Question: I have been searching for a way to add up the total sum of radio buttons and echo it that total on the same page in php. Is there a way to do this? I have included an image of what I am looking at.
Here is code that I have come up with so far:
'''
<?php
$prod1 = "10";
$prod2 = "20";
$prod3 = "30";
?>
<form action="">
<input type="radio" name="prod1" value="<?=$prod1?>">$10 product 1<br>
<input type="radio" name="prod2" value="<?=$prod2?>">$20 product 2<br>
<input type="radio" name="prod3" value="<?=$prod3?>">$30 product 3
</form>
<!-- This is where the total shows live upon radio check -->
<?php
echo ="$total"
?>
'''
I am new so it will not post an image, here is a link to my image:

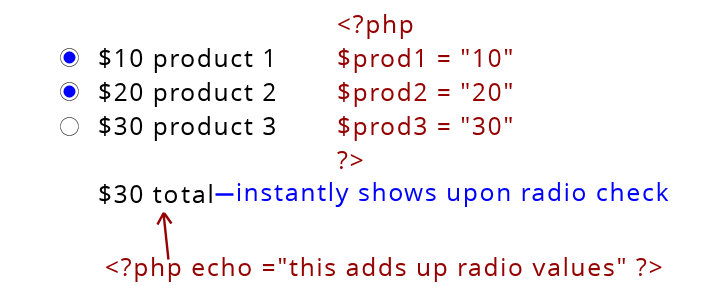
Answer: <URL>
You need an element where the total is going to be, and a way of identifying those inputs. I've used 'input' which isn't very specific; You may want to change this if you have more going on in that form.
I bound 'change' to the form (which I gave the id 'products') because the change events made on the inputs will bubble up to the form, and we need to search the whole form for all the inputs so it made sense not to have to traverse, which we'd need to do if the function was bound to the input fields.
Then simply, on change of something in the form, add up the values of the checked elements. 'parseFloat()' is used because the values are strings and you'd end up with "102030" where you really wanted "60".
HTML
'''
<form action="" id="products">
<label><input type="radio" name="prod1" value="10" />$10 product 1</label>
<br />
<label><input type="radio" name="prod2" value="20" />$20 product 2</label>
<br />
<label><input type="radio" name="prod3" value="30" />$30 product 3</label>
</form>
<p>Total $<span id="total">0</span></p>
'''
jQuery
'''
$(function(){
$('#products').on('change', function(){
var total = 0;
$(this).find('input:checked').each(function(){
total += parseFloat($(this).val());
});
$('#total').text(total);
});
});
'''
By the way, if the user is supposed to be able to uncheck these options, you need to use '<input type="checkbox" ...'